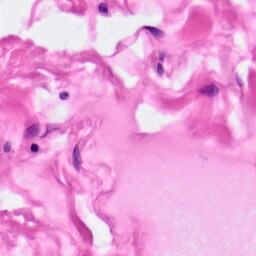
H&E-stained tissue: Pancreatic